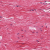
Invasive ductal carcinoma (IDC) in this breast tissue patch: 0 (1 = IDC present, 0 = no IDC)